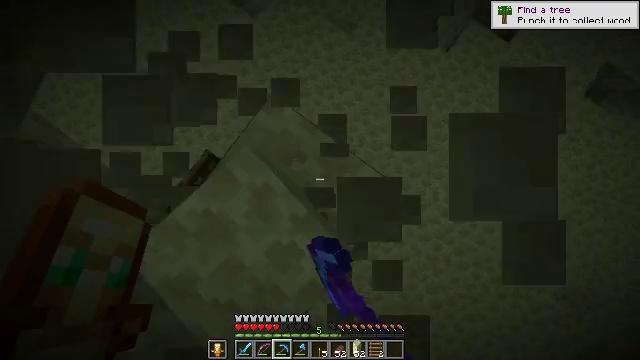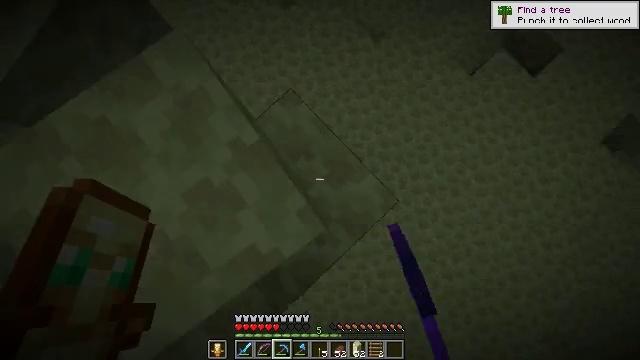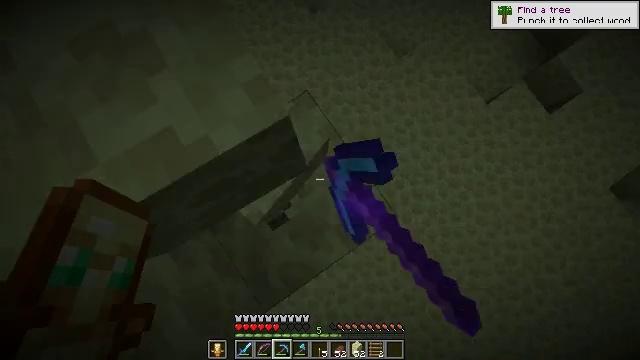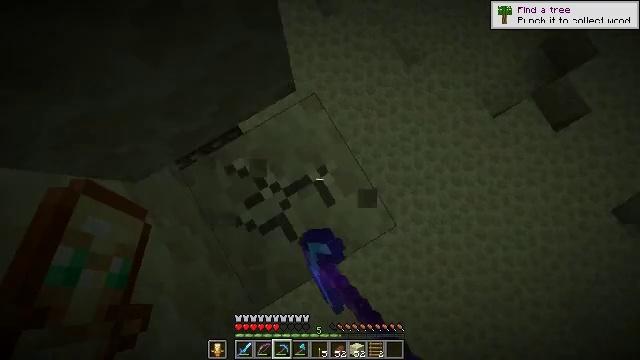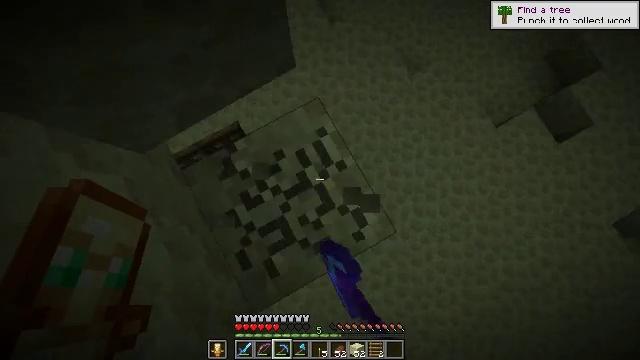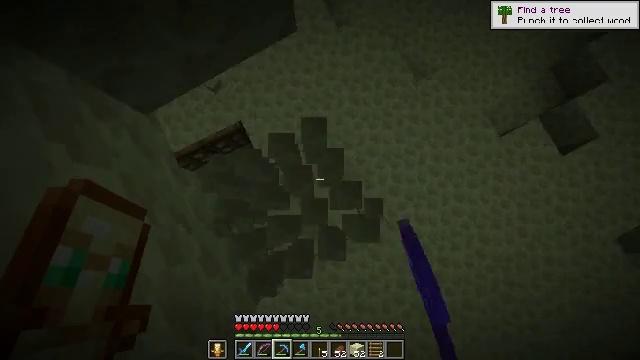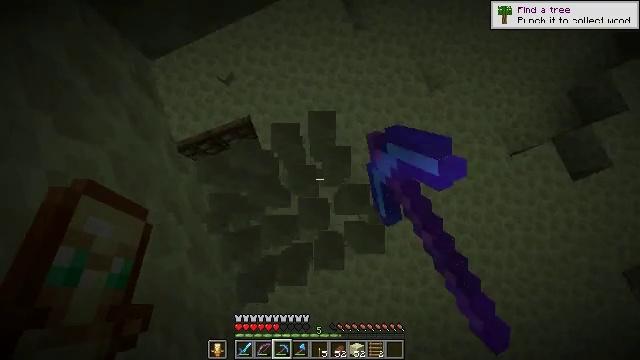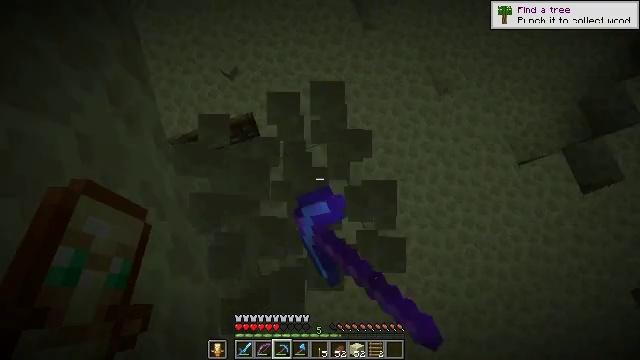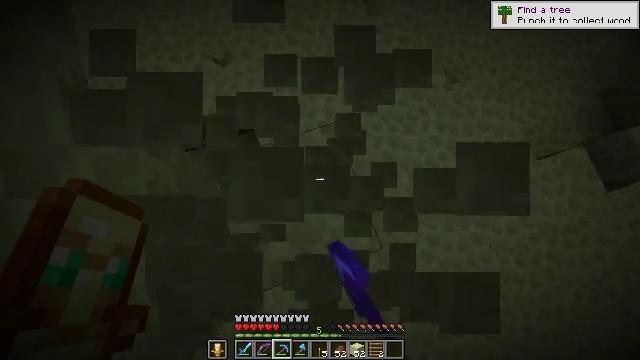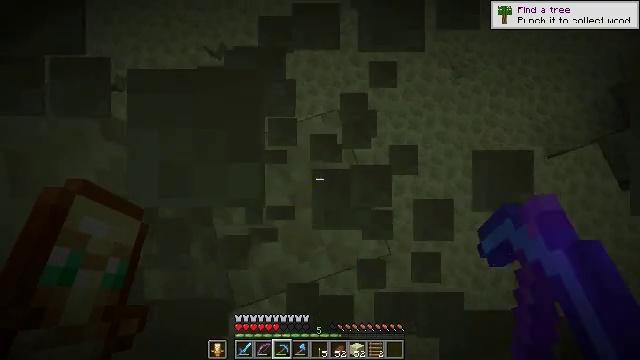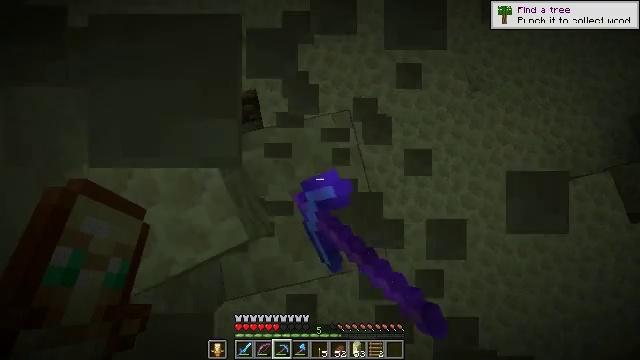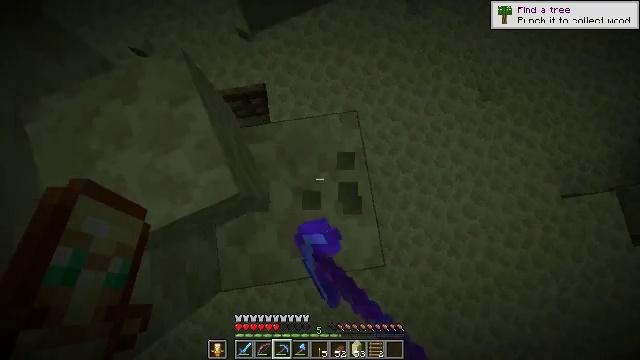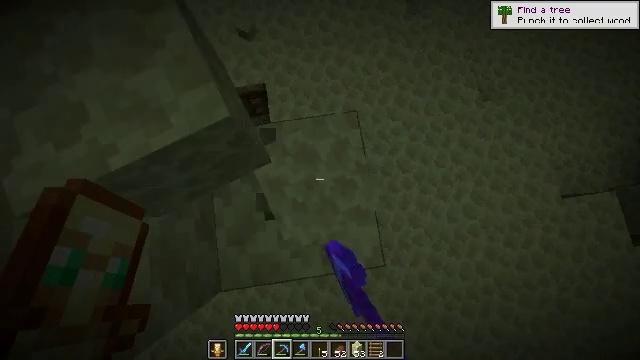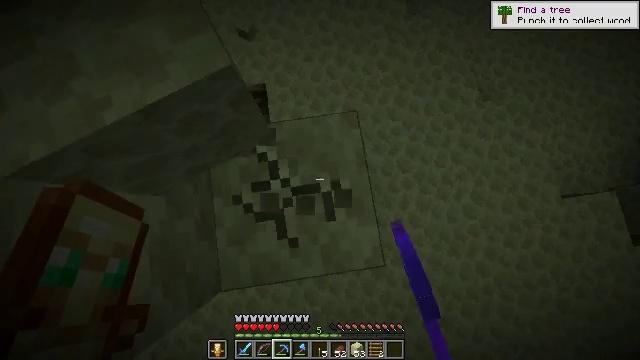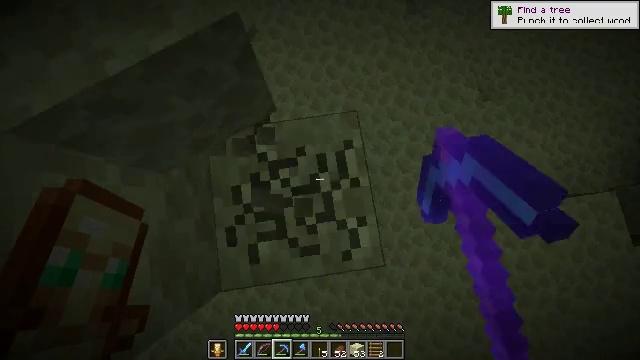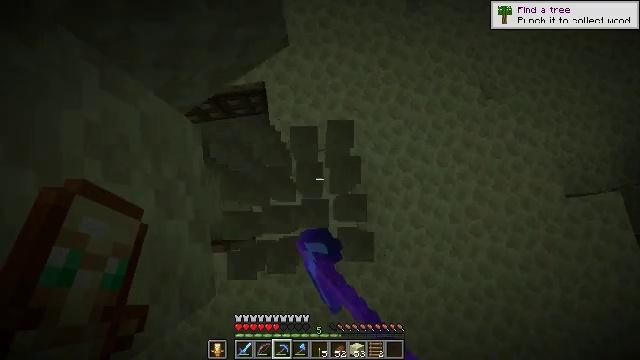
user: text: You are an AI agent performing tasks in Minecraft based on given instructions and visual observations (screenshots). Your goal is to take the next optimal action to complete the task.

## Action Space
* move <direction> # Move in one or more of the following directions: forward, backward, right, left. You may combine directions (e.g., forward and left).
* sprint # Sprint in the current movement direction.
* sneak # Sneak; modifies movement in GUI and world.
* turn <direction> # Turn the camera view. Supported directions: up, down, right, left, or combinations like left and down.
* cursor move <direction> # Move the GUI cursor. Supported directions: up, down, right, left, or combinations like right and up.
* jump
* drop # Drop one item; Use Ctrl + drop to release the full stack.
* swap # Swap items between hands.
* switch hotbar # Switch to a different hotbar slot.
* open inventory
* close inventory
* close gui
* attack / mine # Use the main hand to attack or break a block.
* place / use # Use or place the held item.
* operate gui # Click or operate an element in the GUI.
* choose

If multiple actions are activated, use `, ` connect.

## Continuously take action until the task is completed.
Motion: motion action
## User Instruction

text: Break some end stone blocks.
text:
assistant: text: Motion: turn left, attack / mine
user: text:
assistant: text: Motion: turn left and up, attack / mine
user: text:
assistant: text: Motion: turn left, attack / mine
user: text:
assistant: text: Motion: turn left, attack / mine
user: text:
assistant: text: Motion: turn left, attack / mine
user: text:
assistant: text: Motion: turn left, attack / mine
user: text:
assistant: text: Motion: turn left, attack / mine
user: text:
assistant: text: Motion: attack / mine
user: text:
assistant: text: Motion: attack / mine
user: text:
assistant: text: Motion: turn left, attack / mine
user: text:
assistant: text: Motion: turn left, attack / mine
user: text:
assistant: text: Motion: attack / mine
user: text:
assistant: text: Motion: attack / mine
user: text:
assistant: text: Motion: attack / mine
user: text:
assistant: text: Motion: attack / mine
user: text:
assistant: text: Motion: attack / mine
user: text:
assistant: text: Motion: attack / mine
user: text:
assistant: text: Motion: attack / mine
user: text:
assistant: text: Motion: attack / mine
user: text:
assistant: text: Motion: attack / mine
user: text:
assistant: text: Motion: attack / mine
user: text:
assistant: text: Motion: attack / mine
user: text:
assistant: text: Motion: attack / mine
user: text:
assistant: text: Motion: attack / mine
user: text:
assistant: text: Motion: attack / mine
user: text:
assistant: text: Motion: attack / mine
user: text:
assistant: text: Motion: attack / mine
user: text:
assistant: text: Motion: turn left and up, attack / mine
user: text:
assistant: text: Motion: turn left and up
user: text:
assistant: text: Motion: turn left and up